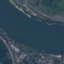
Label: River